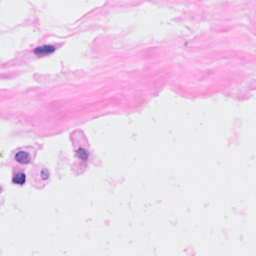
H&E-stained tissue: Breast